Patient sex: F
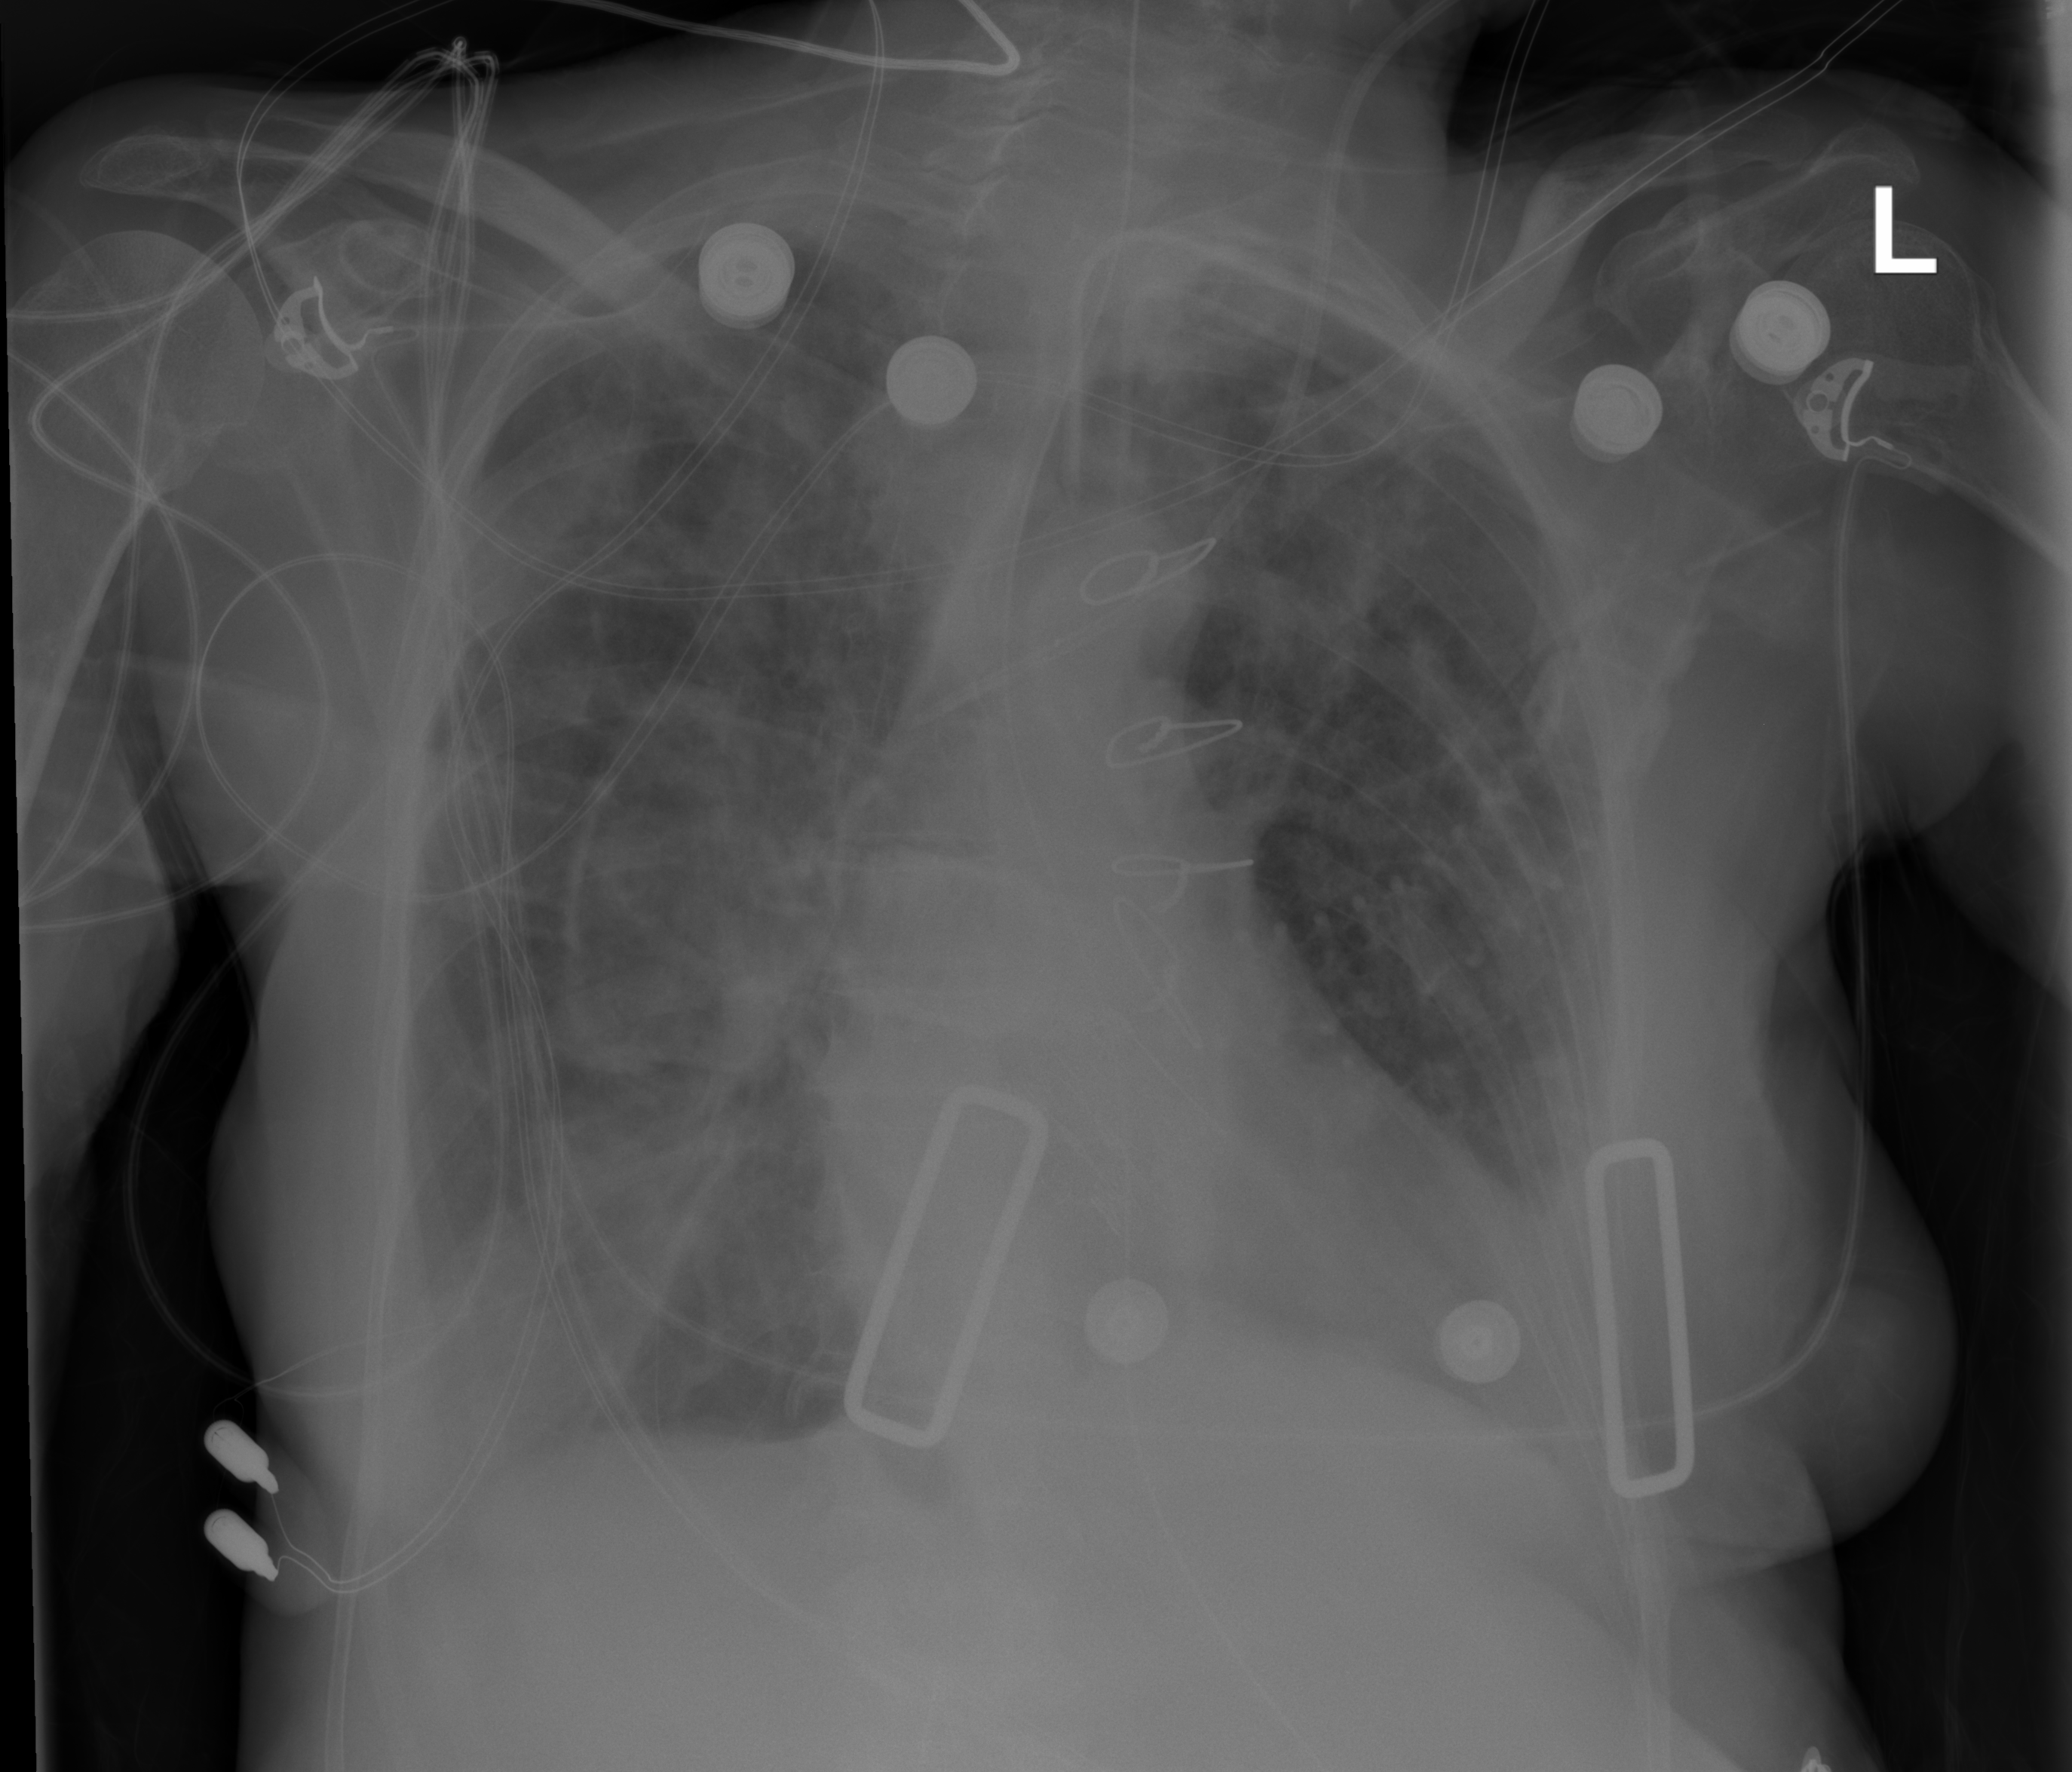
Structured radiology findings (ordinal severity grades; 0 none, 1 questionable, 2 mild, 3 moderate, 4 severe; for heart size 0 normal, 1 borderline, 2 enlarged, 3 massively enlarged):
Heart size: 0
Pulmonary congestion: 3
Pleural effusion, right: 2
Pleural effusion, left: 2
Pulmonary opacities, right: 2
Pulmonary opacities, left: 2
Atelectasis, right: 2
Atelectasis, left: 2